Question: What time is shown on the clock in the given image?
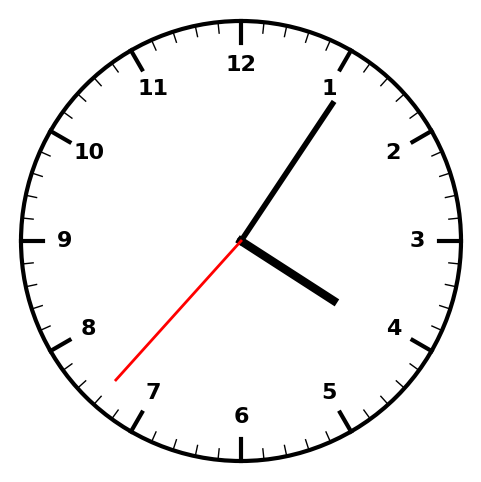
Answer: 04:05:37